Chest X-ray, AP view. Patient: 62 years old, sex M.
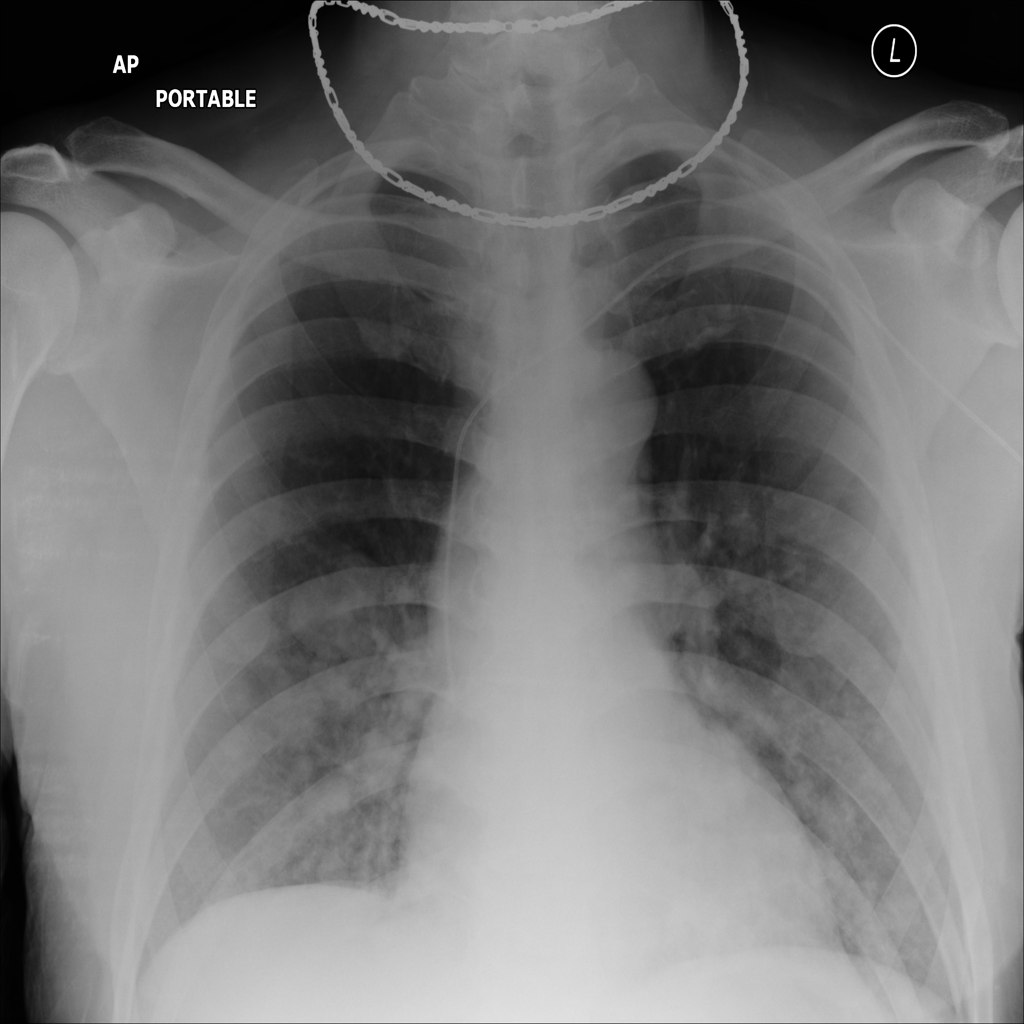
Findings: Mass